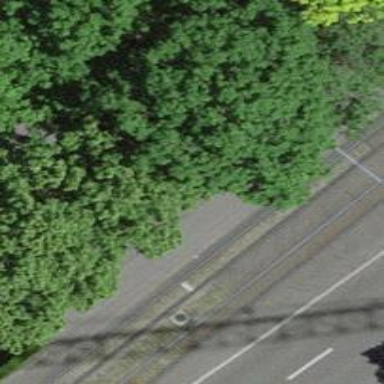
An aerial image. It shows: Tram stop for public transport.